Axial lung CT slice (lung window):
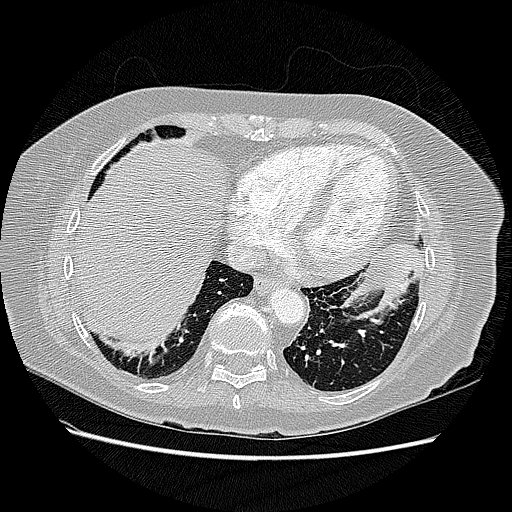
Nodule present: no